A time-domain vibration trace from a rotating-machine test bench is shown. Diagnose the rotating machine from this image, choosing from: normal, misalignment, unbalance, looseness.
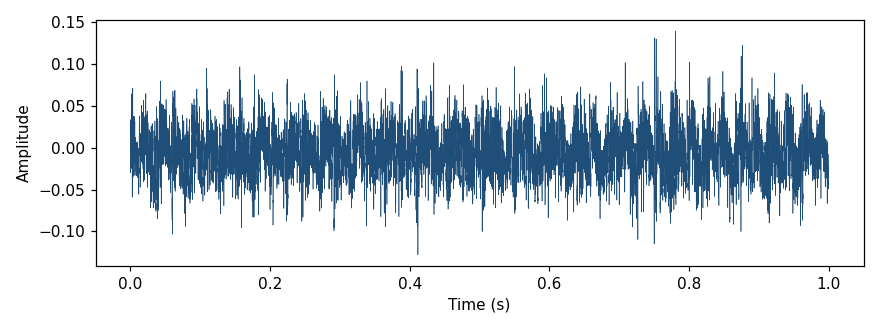
Answer: looseness